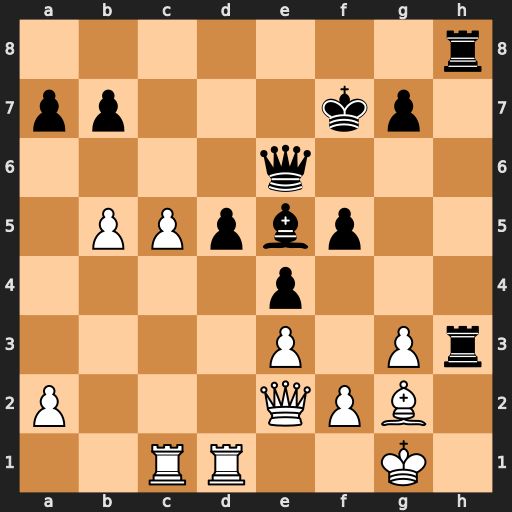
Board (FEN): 7r/pp3kp1/4q3/1PPpbp2/4p3/4P1Pr/P3QPB1/2RR2K1
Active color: w
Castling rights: -
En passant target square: -
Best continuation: Bxh3 Rxh3 Kg2